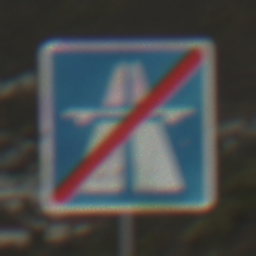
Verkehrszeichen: EndeAutbahn
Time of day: MorningAfternoon
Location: Outdoor (RoadRail)
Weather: PartlyCloudy
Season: NotSpecified
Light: Natural